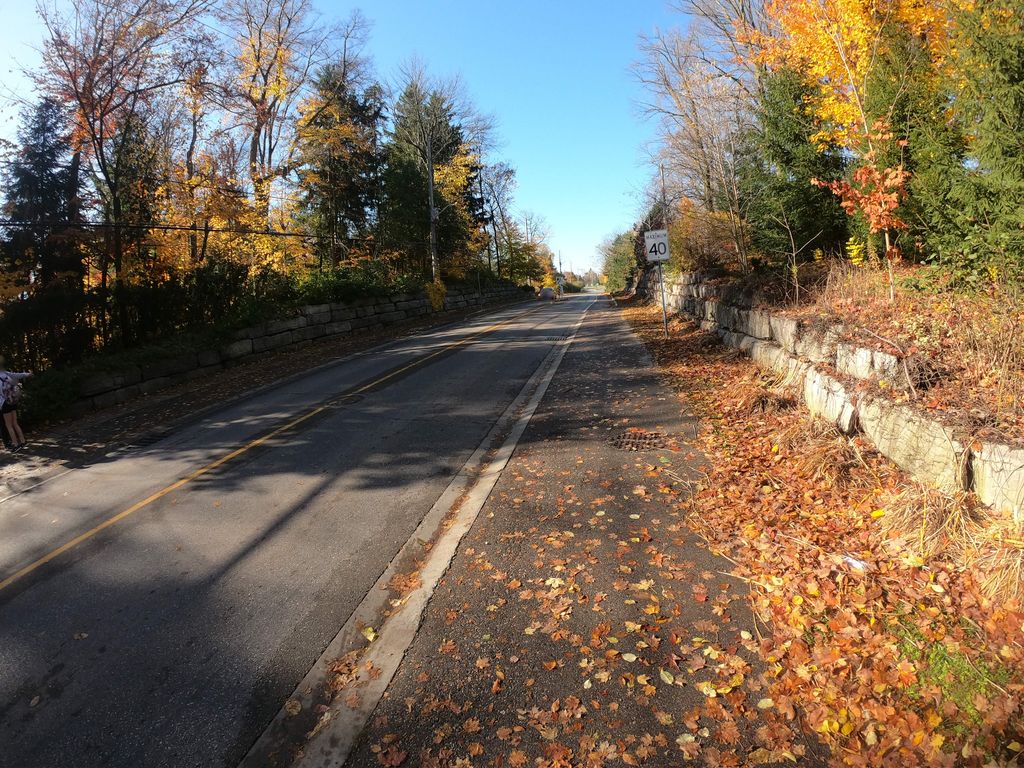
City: kitchener-waterloo